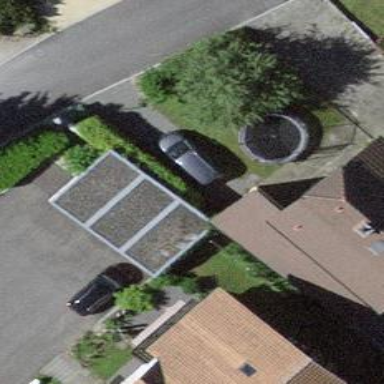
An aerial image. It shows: Garage.